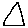
Label: triangle